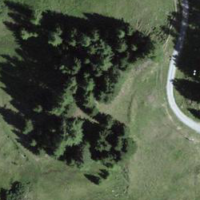
EUNIS habitat code: 44
Species observed at this site:
Corvus corone
Nucifraga caryocatactes
Lophophanes cristatus
Periparus ater